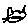
Label: cat